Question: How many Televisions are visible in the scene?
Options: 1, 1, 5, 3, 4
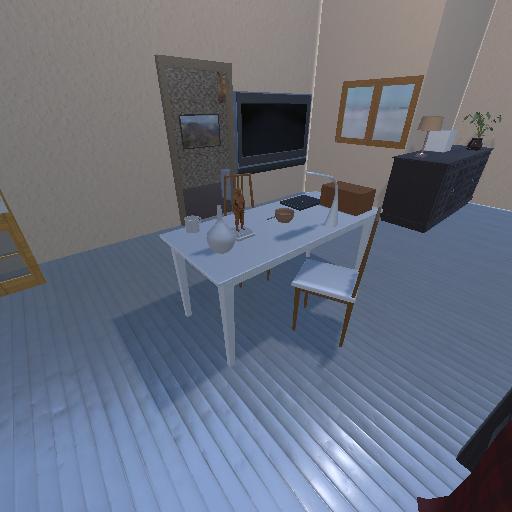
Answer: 1